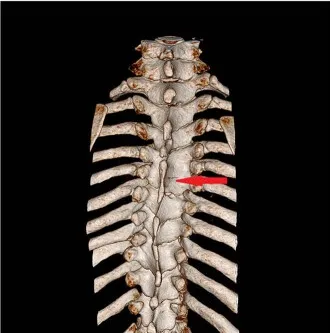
CT three-dimensional reconstruction of the third to the fourth thoracic vertebrae with spinous process fusion.
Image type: radiology (ct)